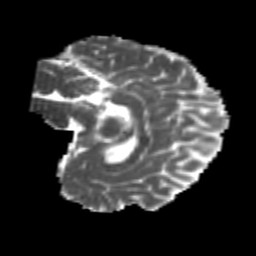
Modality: MD
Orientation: sagittal
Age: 24
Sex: female
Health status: healthy
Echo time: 0.074 s